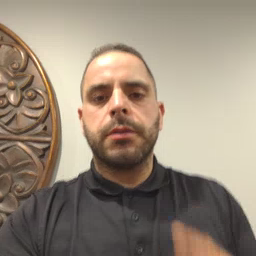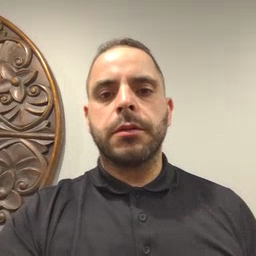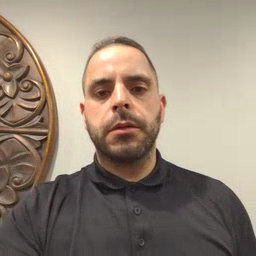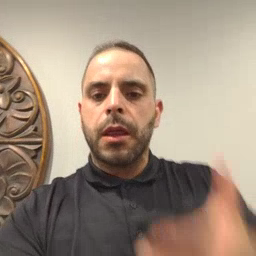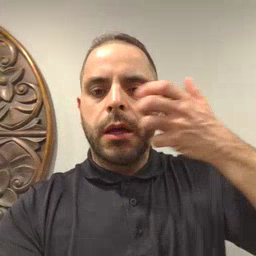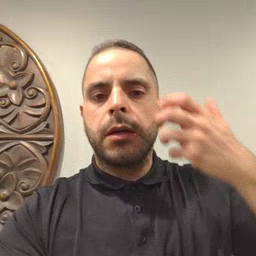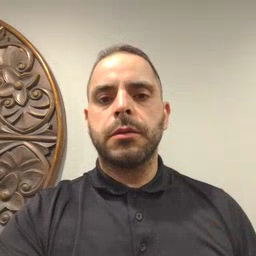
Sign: tiger